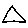
Label: triangle